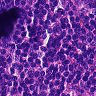
Metastatic tissue present: no